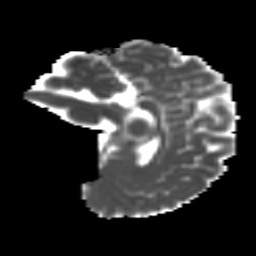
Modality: MD
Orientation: sagittal
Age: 10
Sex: male
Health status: ill
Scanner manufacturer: ge
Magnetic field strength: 3 T
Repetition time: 6.752 s
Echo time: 0.079 s